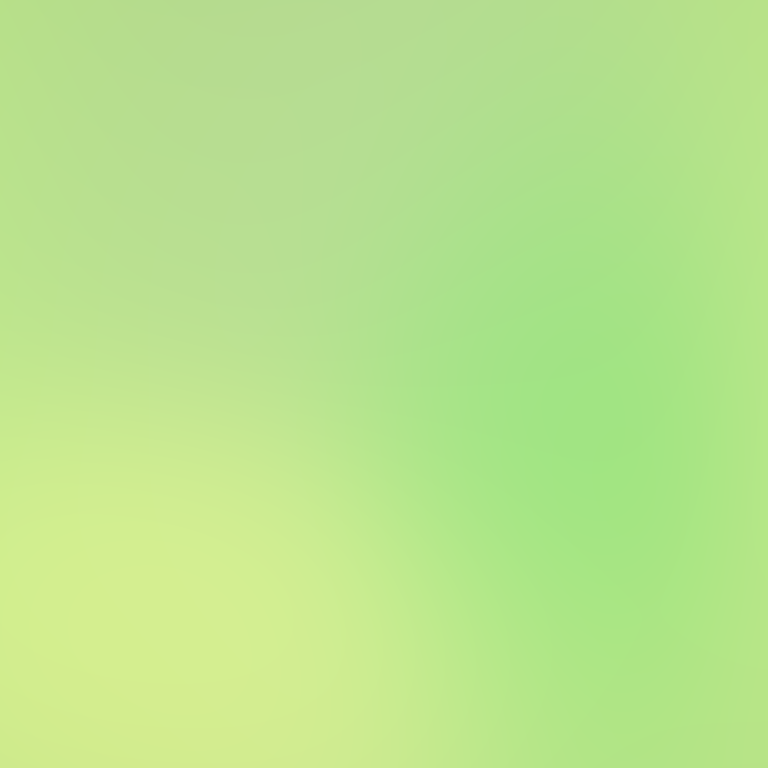
Abstract light effect, smooth gradient from soft green to pale yellow, calm atmosphere, diffuse light, no room, no furniture, no objects.